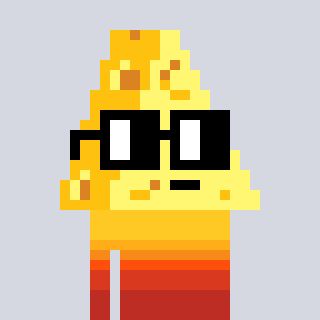
a pixel art character with square black glasses, a cheese-shaped head and a teal-colored body on a cool background